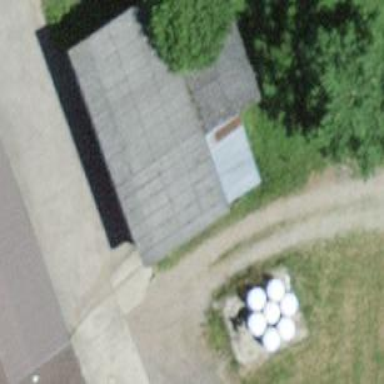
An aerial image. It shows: Garage building.